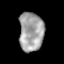
Tissue: prostate
Cell type: Epithelial cells
Senescence score: 0.2924
Nuclear area (px): 935
Mean DAPI intensity: 162.572